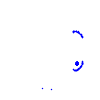
Particle: kaon